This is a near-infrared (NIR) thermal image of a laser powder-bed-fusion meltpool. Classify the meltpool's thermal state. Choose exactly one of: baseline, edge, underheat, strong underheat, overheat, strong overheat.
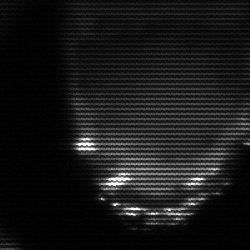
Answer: edge